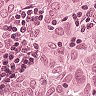
Metastatic tissue present: yes